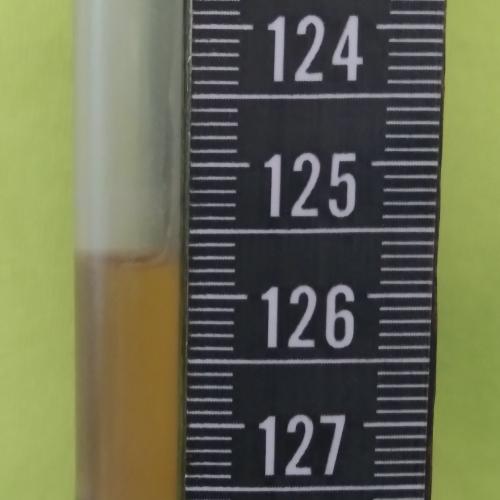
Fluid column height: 125.7 cm